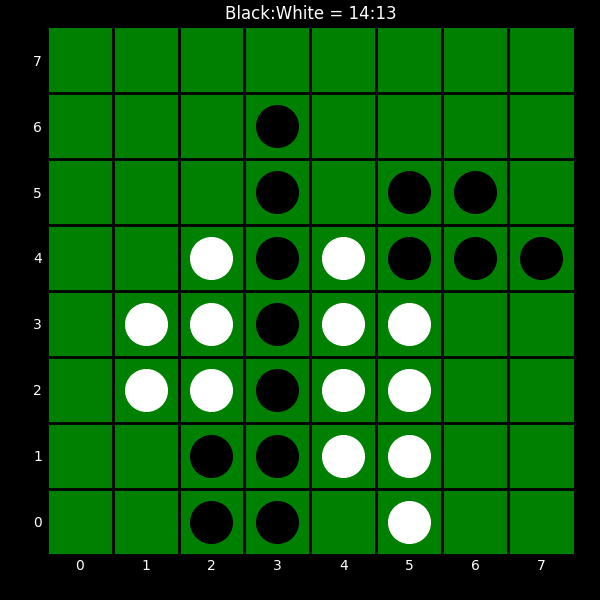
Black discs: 14
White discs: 13